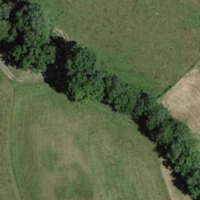
EUNIS habitat code: 52
Species observed at this site:
Geum rivale